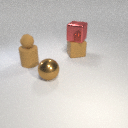
large red metal cube behind small brown rubber sphere